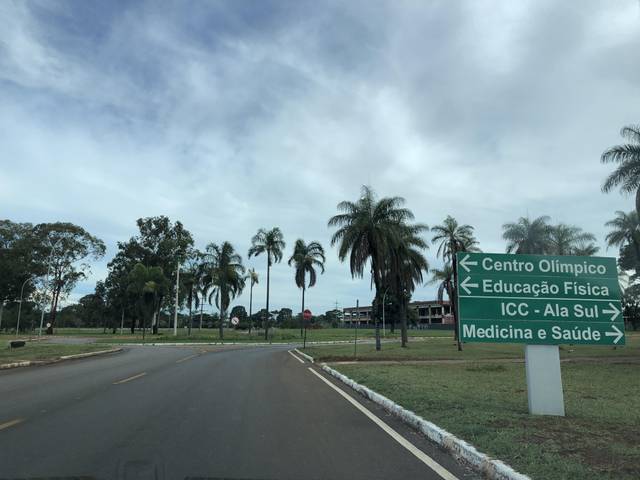
Region: Brazil
Coordinates: -15.763, -47.865